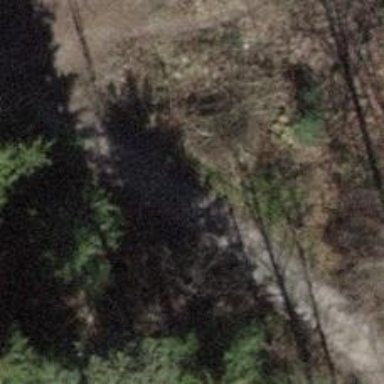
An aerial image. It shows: Compacted grade3 track.